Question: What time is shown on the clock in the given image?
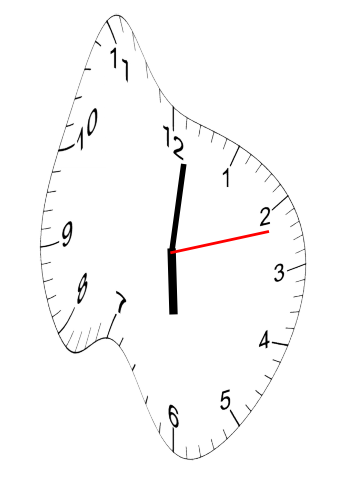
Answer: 06:01:12